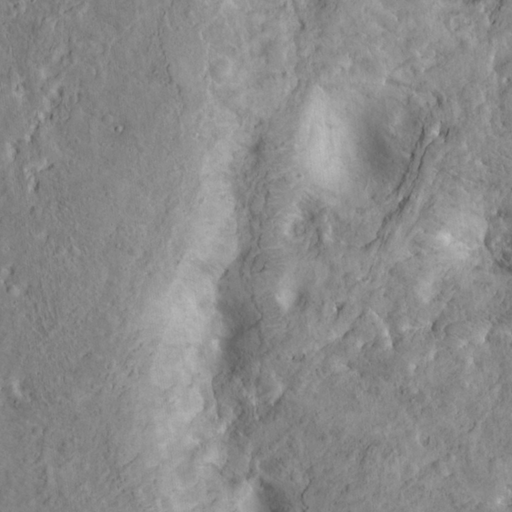
Classes present: Background, Cone